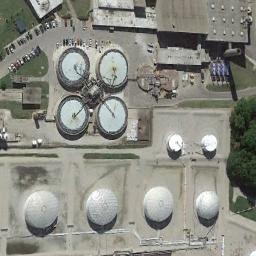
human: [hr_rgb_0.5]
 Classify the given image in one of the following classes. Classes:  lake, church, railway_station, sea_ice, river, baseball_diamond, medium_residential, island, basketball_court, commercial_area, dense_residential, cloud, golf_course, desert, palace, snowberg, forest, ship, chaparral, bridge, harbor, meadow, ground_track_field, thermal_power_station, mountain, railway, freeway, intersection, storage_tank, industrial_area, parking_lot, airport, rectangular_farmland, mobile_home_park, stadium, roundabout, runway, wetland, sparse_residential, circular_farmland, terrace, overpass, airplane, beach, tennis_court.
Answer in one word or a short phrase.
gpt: storage_tank